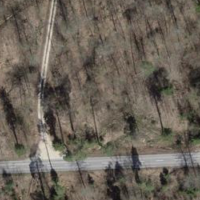
EUNIS habitat code: 44
Species observed at this site:
Gonepteryx rhamni
Polygonia c-album